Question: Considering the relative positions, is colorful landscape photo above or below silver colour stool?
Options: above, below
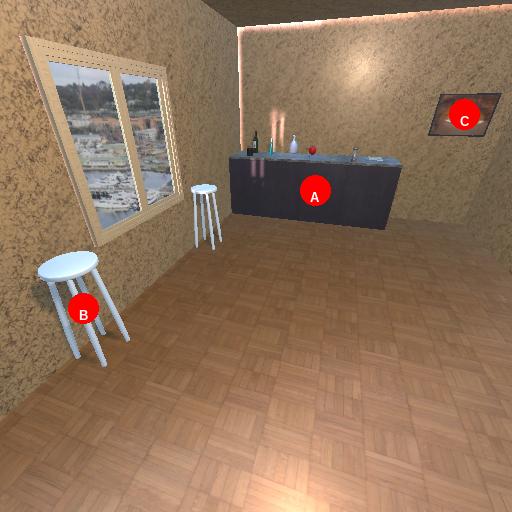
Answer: above